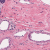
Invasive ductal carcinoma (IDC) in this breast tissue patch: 0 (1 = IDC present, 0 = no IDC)